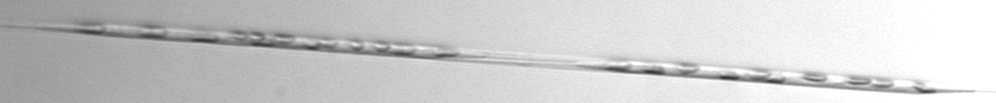
Label: Rhizosolenia